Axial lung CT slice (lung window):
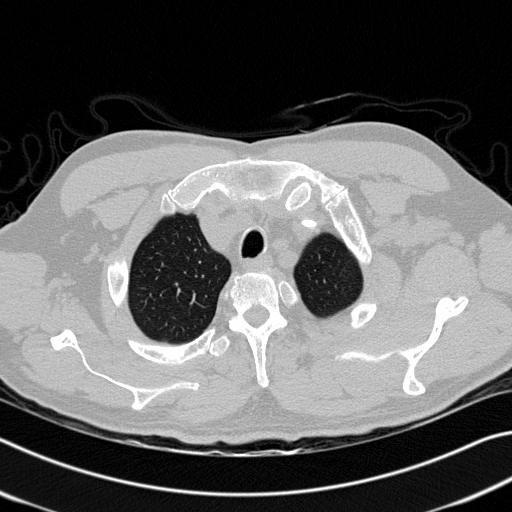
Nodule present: no